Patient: sex M, age 69
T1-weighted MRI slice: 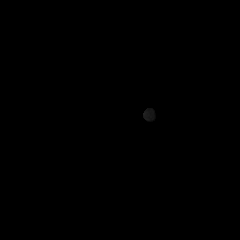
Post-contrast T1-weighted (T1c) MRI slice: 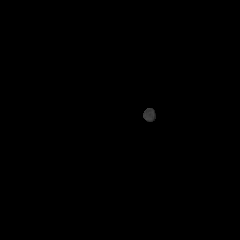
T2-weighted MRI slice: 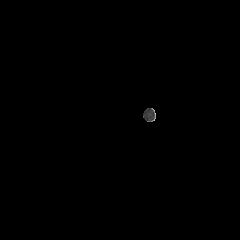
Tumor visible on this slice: no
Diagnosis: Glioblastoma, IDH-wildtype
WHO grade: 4